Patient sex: M
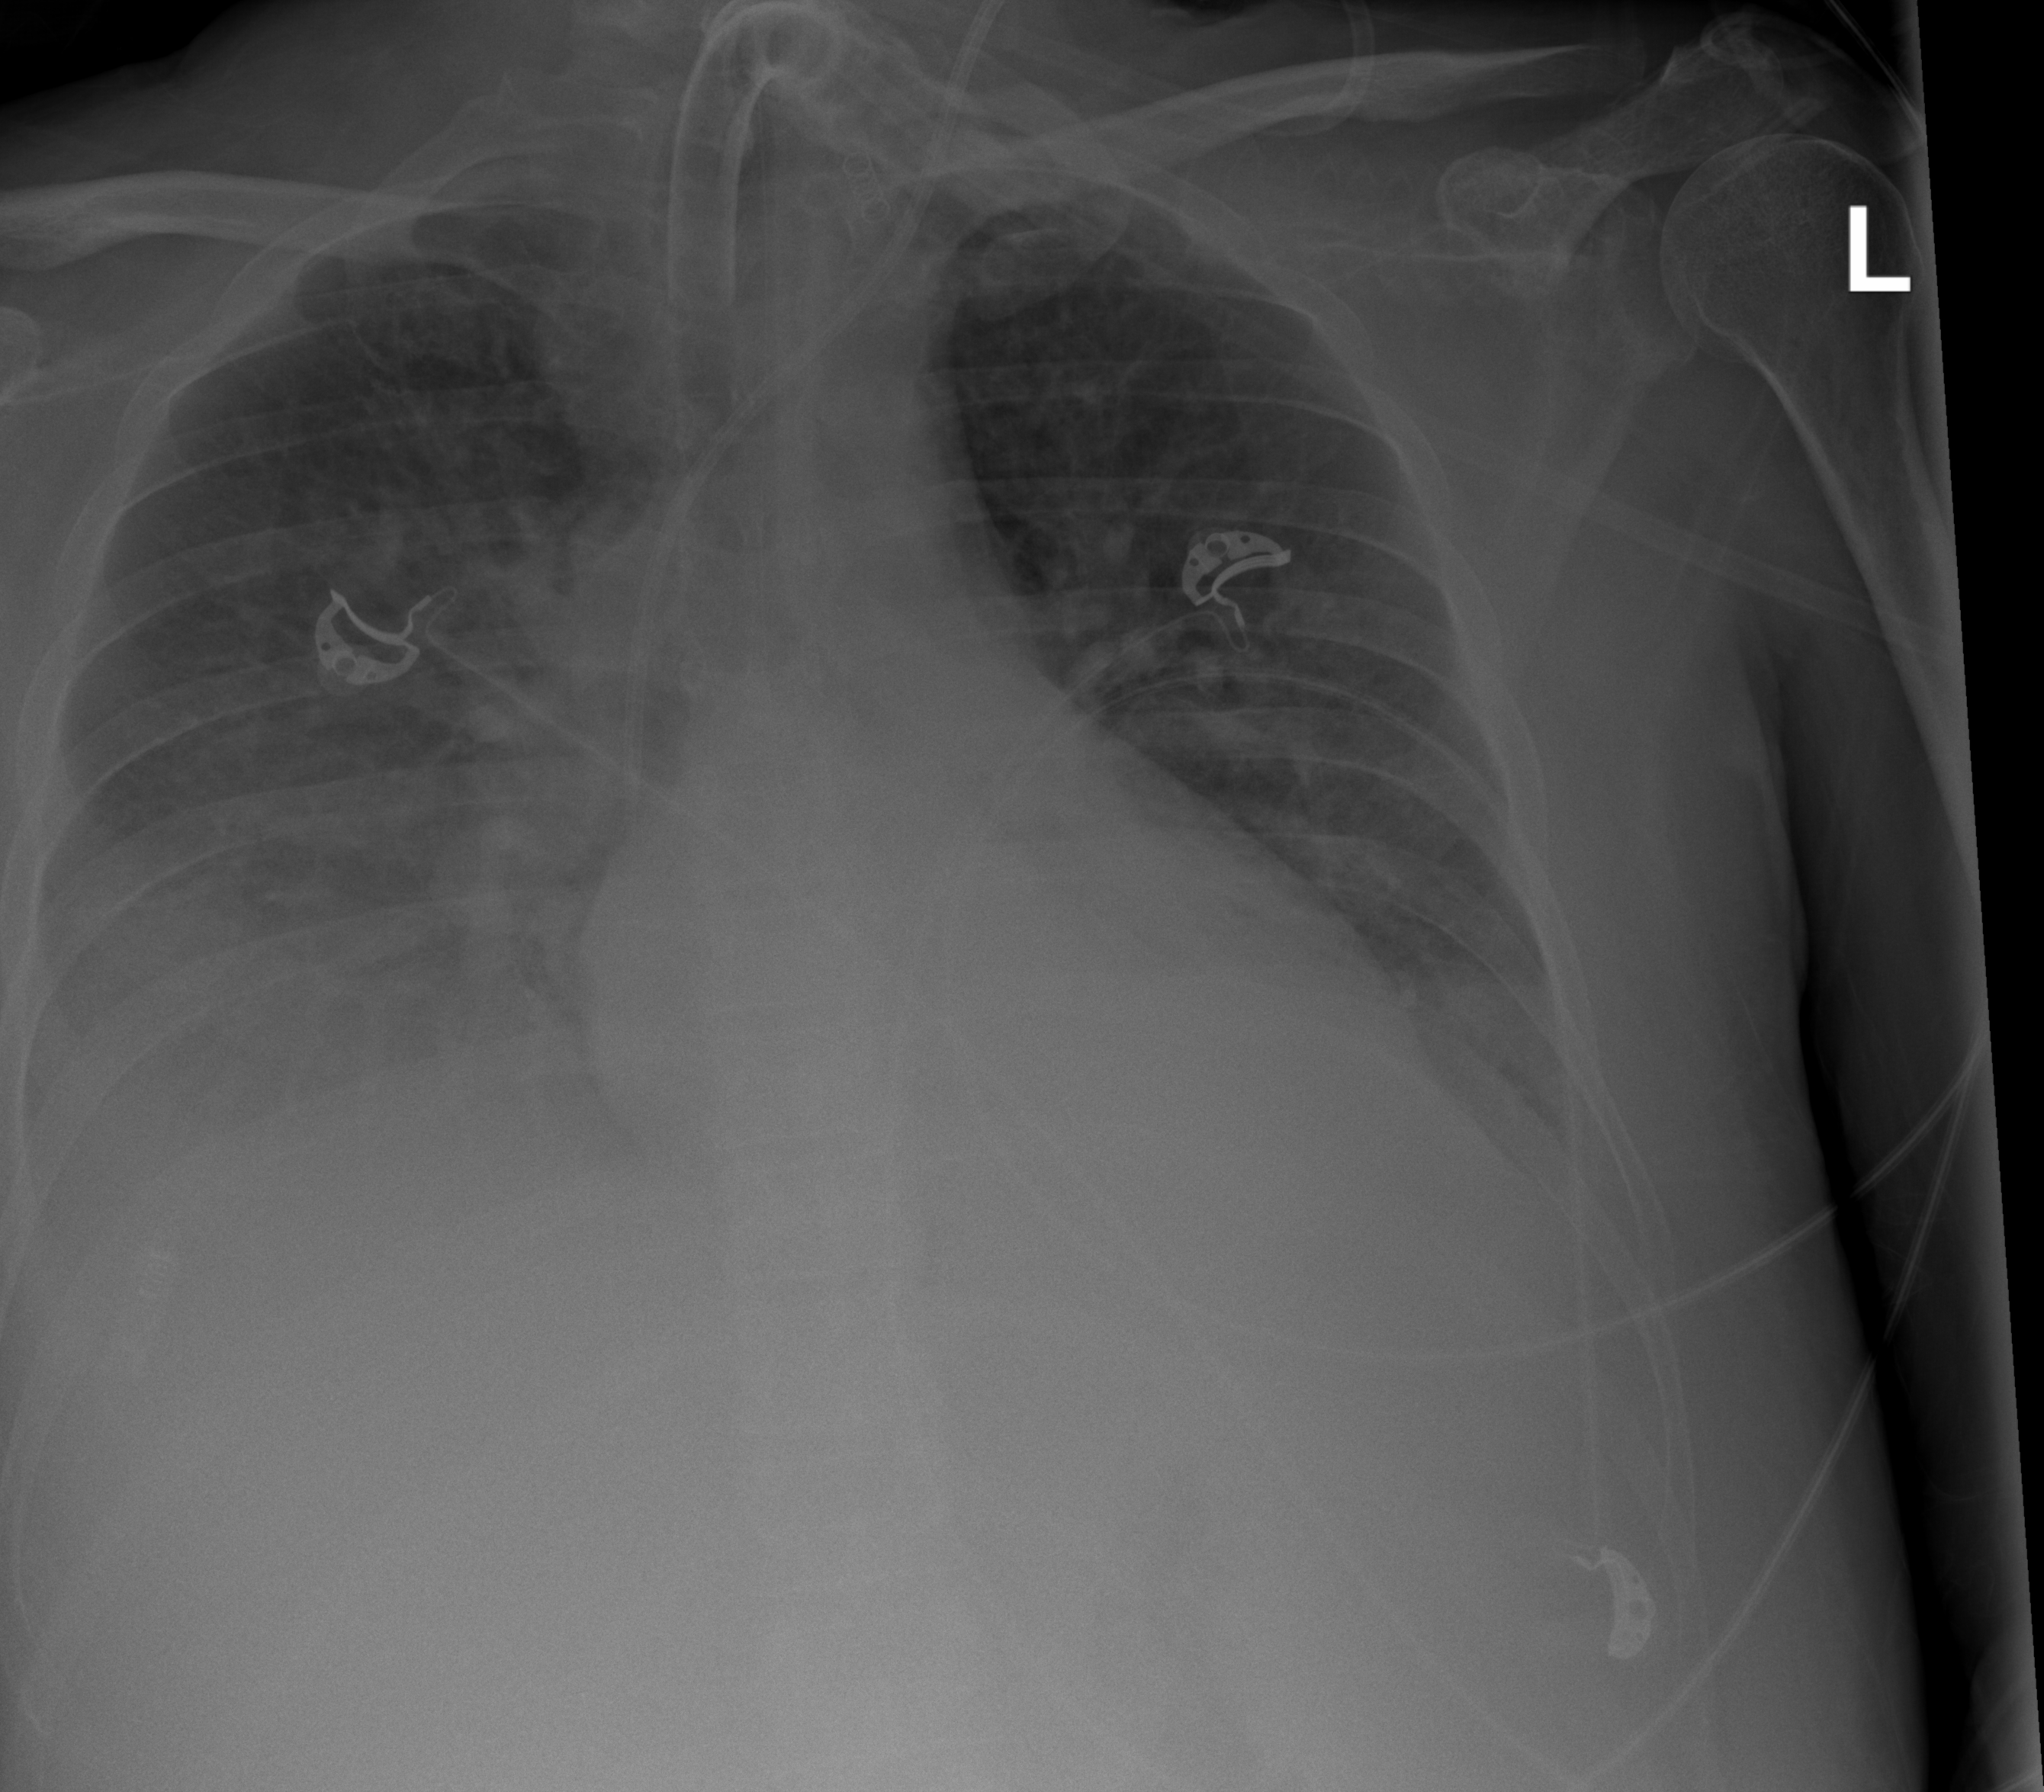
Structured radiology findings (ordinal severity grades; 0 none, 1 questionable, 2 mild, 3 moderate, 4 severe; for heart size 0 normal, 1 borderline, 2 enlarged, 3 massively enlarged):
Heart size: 1
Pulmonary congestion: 2
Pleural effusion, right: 2
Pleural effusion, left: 2
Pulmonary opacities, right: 0
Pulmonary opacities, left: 0
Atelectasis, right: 2
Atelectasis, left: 2